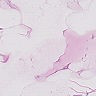
Metastatic tissue present: no